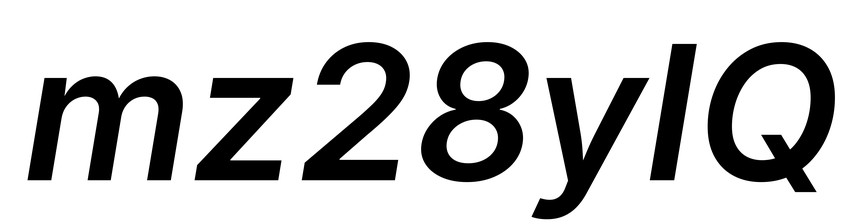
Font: Inter-Italic_SemiBold_Italic